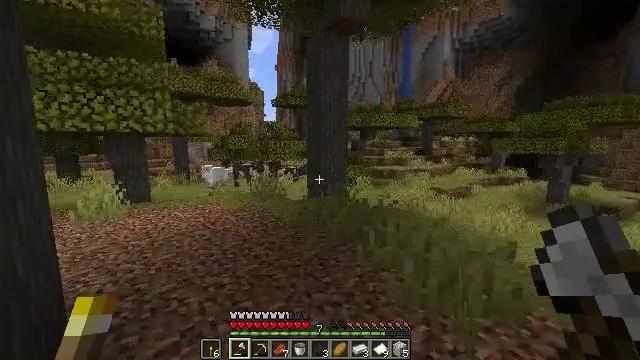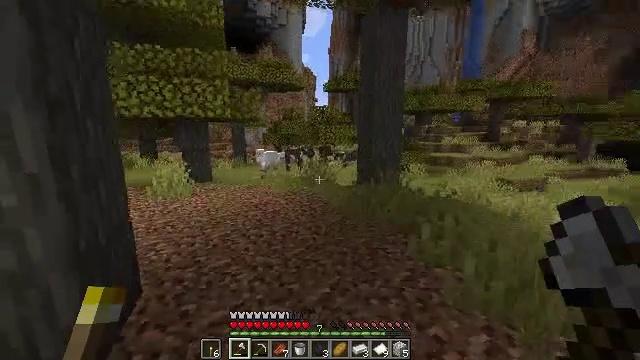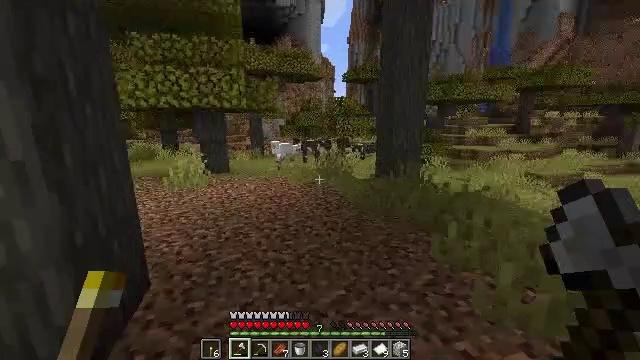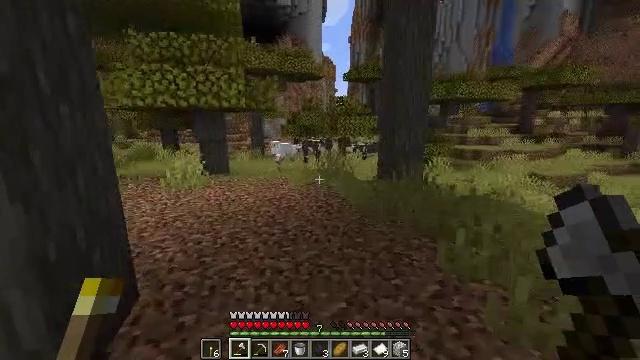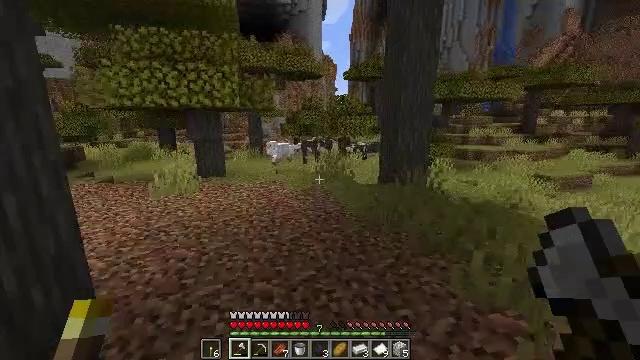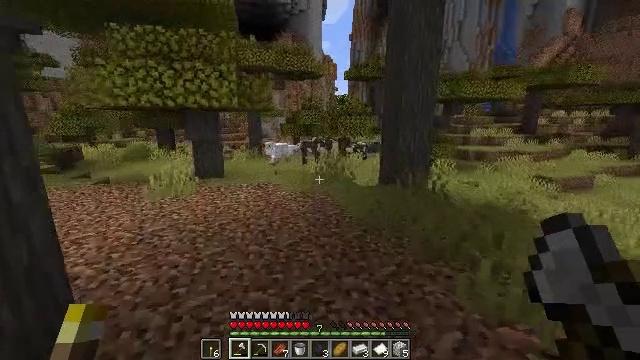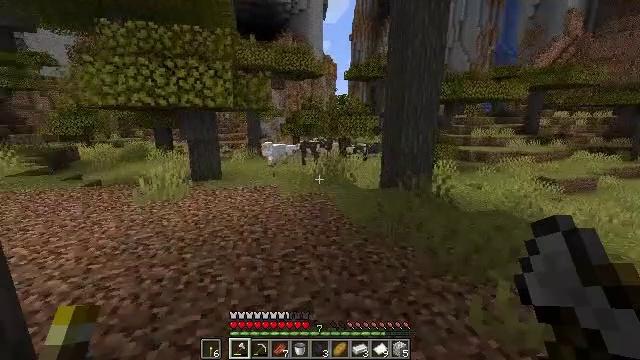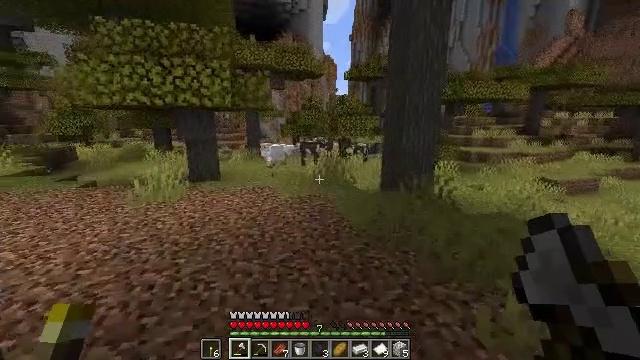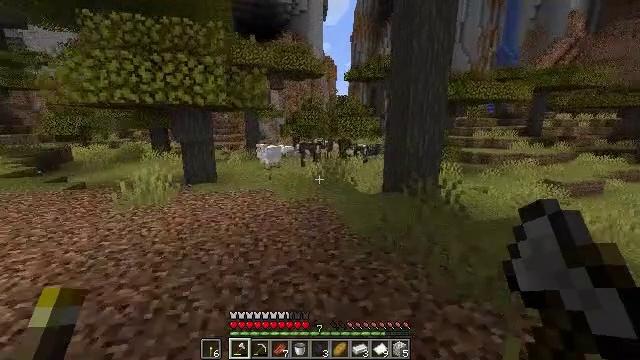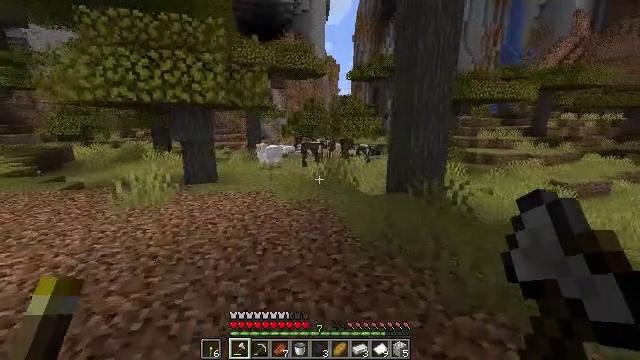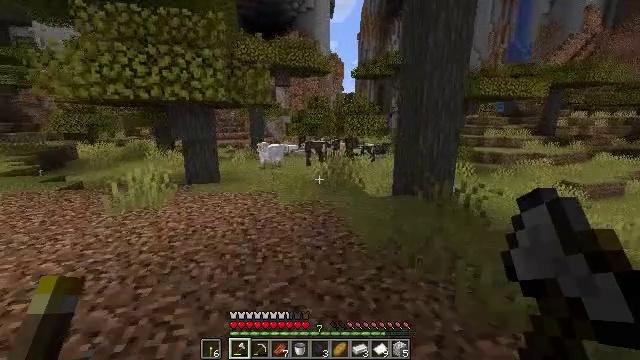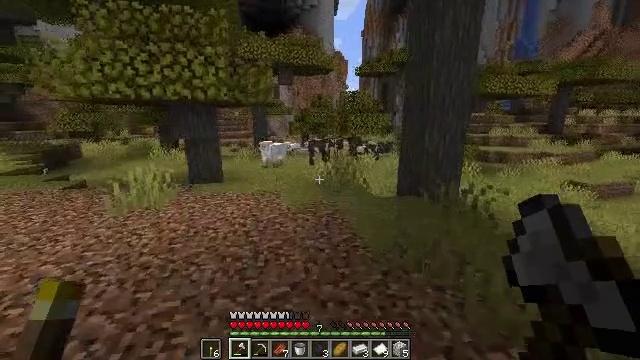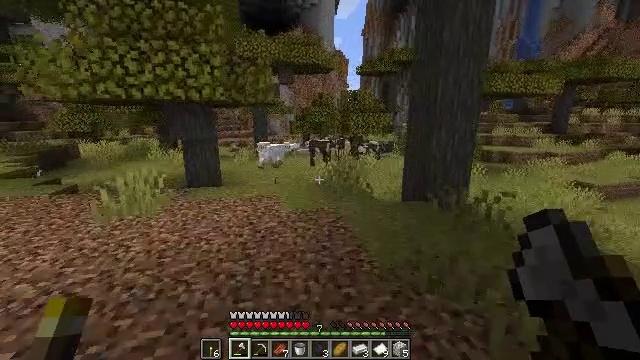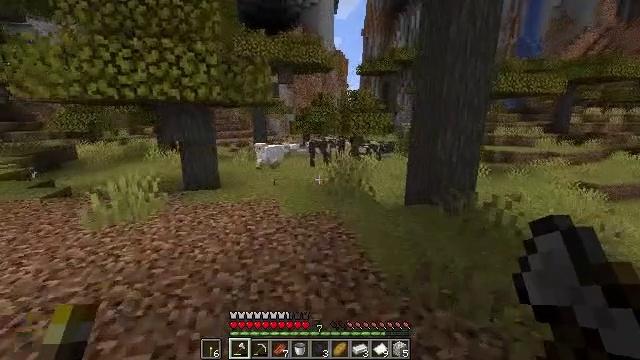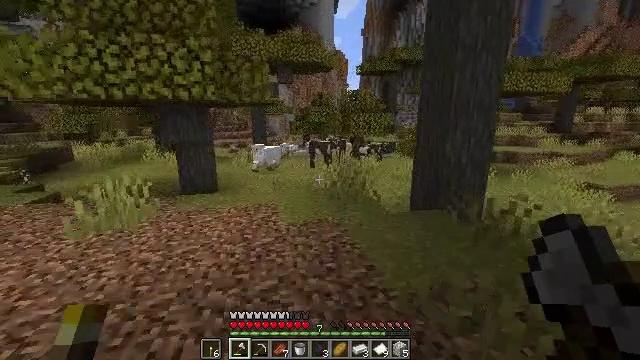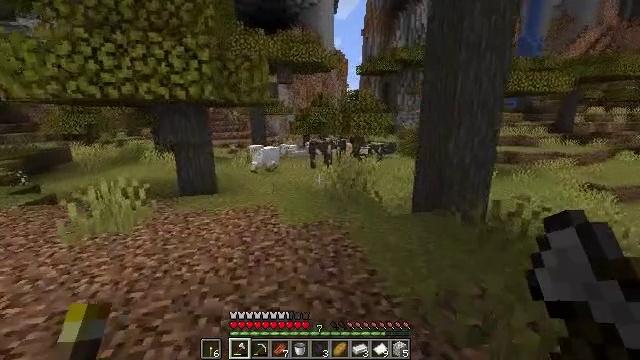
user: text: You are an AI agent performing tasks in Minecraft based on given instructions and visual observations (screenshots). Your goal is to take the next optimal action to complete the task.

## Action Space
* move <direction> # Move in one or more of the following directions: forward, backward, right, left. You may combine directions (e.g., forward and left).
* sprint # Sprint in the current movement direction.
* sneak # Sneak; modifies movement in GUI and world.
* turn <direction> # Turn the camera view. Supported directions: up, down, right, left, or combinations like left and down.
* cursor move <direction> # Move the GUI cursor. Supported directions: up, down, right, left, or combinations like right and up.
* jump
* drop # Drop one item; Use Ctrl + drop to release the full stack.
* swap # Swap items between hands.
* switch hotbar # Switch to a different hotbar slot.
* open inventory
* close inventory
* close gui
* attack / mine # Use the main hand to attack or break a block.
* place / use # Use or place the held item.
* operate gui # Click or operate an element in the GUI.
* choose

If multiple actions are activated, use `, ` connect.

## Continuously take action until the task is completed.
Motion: motion action
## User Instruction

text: Kill the sheep.
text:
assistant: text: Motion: move forward, turn left and down
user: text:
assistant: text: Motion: move forward, turn left and down
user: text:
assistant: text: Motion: move forward
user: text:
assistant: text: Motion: move forward
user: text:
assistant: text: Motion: move forward
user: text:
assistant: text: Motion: move forward
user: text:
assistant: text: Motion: move forward
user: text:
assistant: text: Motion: move forward
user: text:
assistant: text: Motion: move forward
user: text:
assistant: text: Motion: move forward
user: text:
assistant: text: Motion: move forward
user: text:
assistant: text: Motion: move forward
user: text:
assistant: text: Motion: move forward
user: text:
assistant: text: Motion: move forward
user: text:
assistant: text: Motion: move forward
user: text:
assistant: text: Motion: move forward
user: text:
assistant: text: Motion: move forward
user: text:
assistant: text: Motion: move forward
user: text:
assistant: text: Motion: move forward, turn left
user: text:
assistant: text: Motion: move forward, turn left
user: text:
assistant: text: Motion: move forward
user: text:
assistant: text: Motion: move forward
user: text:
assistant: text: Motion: move forward
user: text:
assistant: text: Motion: move forward
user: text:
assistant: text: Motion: move forward, turn left
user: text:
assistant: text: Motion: move forward, turn left
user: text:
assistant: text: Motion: move forward, turn left
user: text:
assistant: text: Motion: move forward, turn left
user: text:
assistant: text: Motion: move forward, turn left
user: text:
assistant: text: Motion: move forward, turn left